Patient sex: F
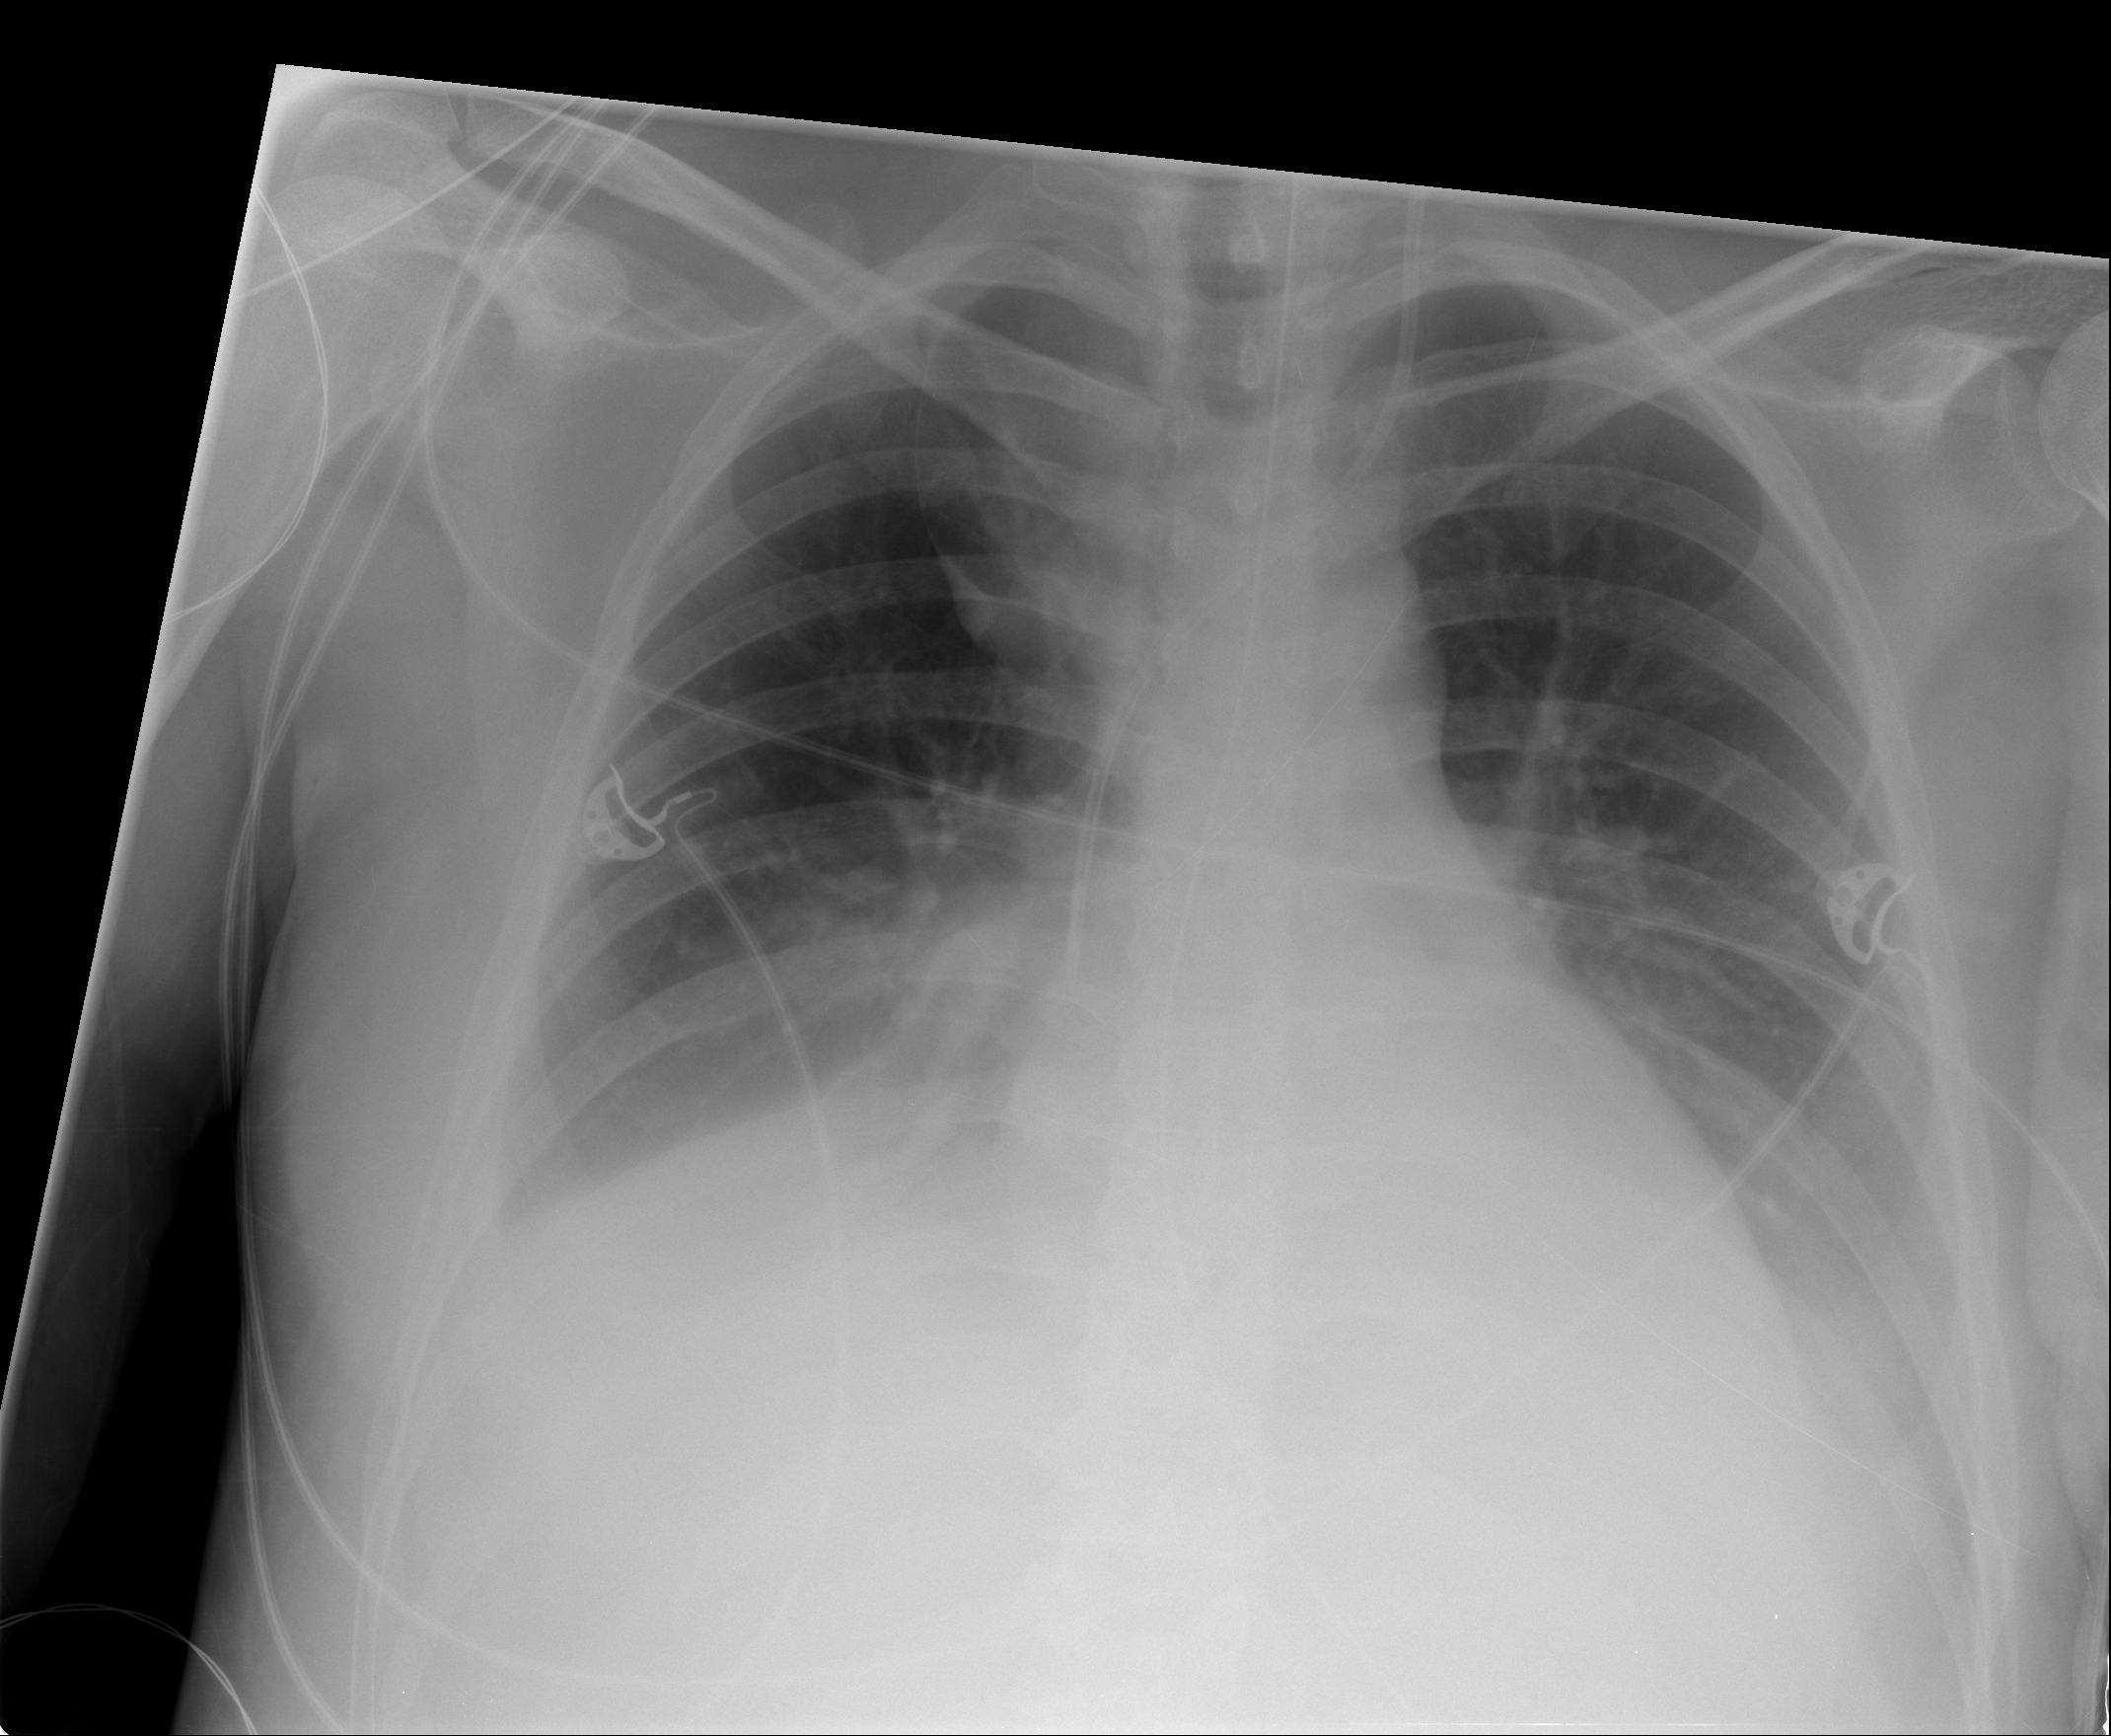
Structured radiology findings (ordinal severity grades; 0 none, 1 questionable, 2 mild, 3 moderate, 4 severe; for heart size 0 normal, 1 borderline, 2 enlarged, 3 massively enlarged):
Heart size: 0
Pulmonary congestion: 0
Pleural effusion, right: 2
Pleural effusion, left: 2
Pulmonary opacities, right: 0
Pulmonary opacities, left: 0
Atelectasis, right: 0
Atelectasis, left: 0